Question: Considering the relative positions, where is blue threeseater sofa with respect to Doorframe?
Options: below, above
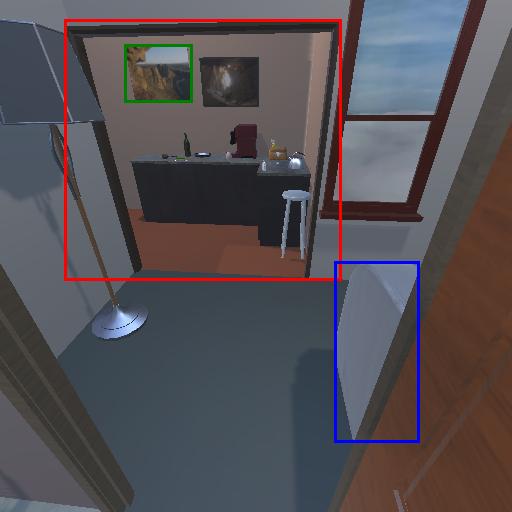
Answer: below